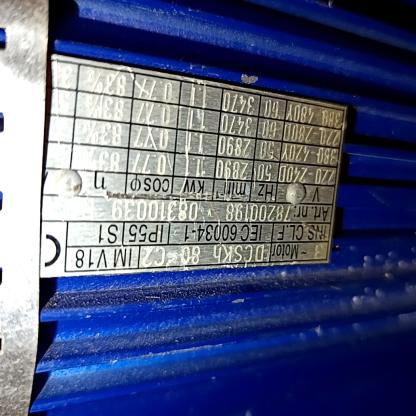
Klasa: tabliczka-znamionowa